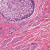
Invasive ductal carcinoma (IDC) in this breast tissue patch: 0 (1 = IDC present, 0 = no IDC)